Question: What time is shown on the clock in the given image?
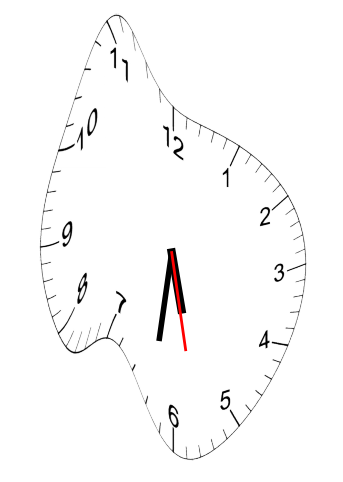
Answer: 05:31:28